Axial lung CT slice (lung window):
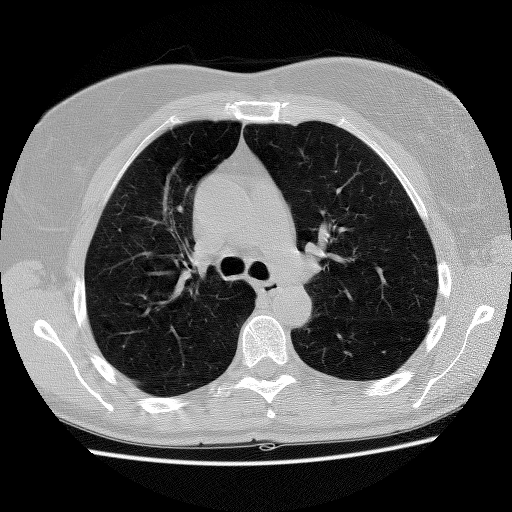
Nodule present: no